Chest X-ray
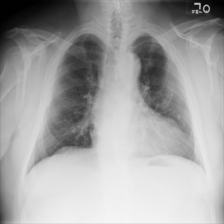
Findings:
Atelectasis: negative
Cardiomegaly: positive
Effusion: negative
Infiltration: negative
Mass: negative
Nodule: negative
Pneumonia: negative
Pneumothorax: negative
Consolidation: negative
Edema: negative
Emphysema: negative
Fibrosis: negative
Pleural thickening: positive
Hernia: negative